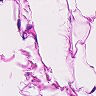
Metastatic tissue present: no